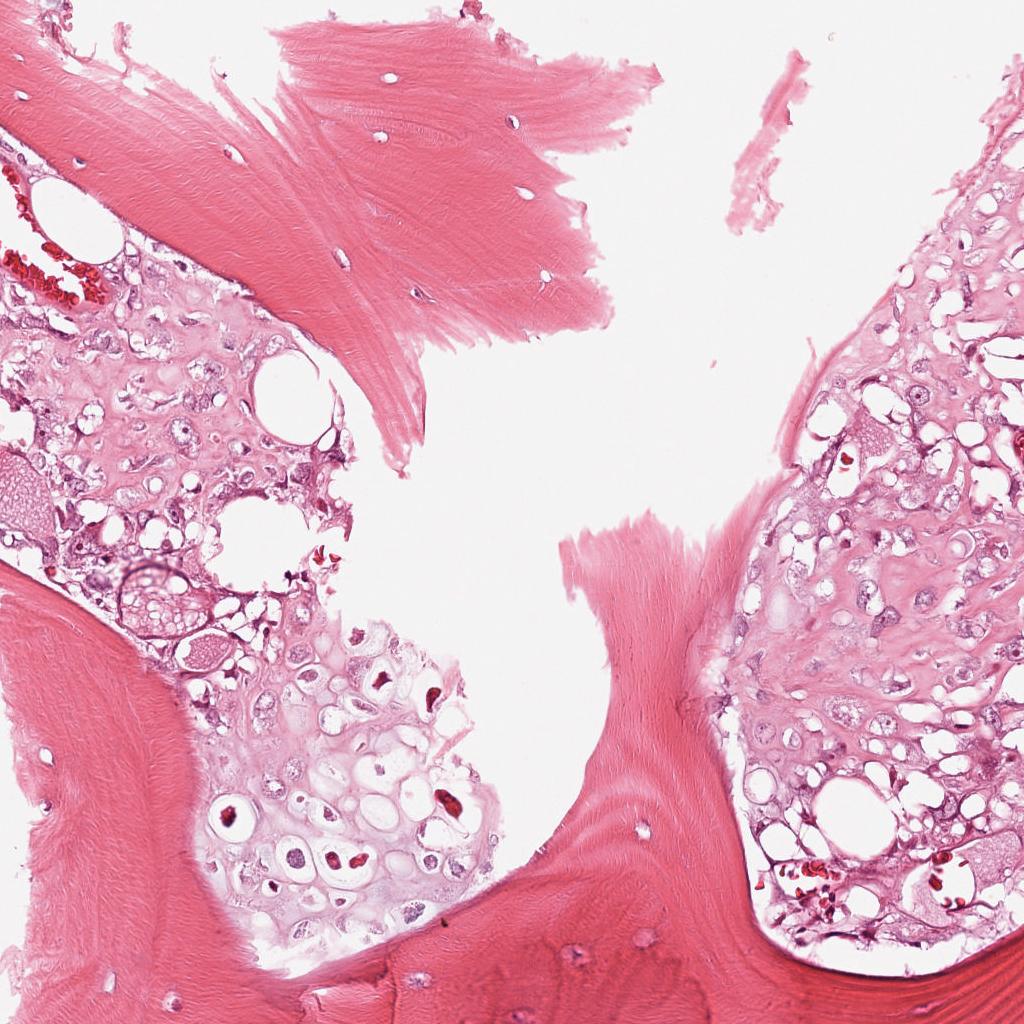
Label: Viable